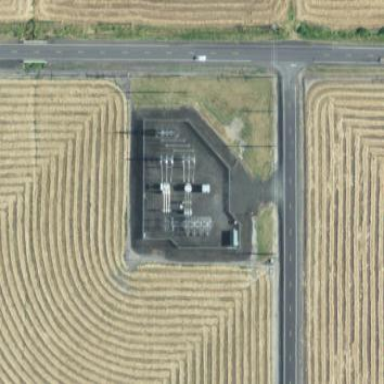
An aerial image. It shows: Minor distribution substation.